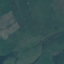
Label: Pasture